Question: I am trying to add glyphicons to form input boxes using .
However, the glyphicons are displayed larger than the input textbox, as can be seen here:

The <URL> says '.input-group''.input-group-addon''.form-control'
As far as I can tell, I'm doing just this, but I clearly have something wrong, and can't figure out what it is.
'''
<div class="jumbotron">
<h4>Glyphicons, why you no look nice?</h4>
<form name="form">
<div class="input-group">
<span class="input-group-addon glyphicon glyphicon-envelope"></span>
<input type="email"
class="form-control"
placeholder="Email"
name="email"/>
</div>
<div class="input-group">
<span class="input-group-addon glyphicon glyphicon-lock"></span>
<input type="password"
class="form-control"
placeholder="Password"
name="password"/>
</div>
</form>
</div>
'''
<URL>
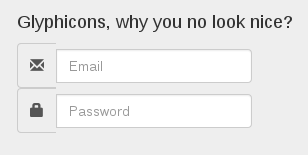
Answer: It's because the 'font-size' is being inherited from the 'jumbotron' (21px).
You'll need to explicitly set the font-size on the form or its items.
Also, once you use the glyphicon class, you'll get the 'top: 1px' so you'll need to set that to 0 for the addon to line up with the input.
<URL>.